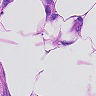
Metastatic tissue present: yes